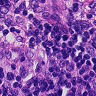
Metastatic tissue present: no